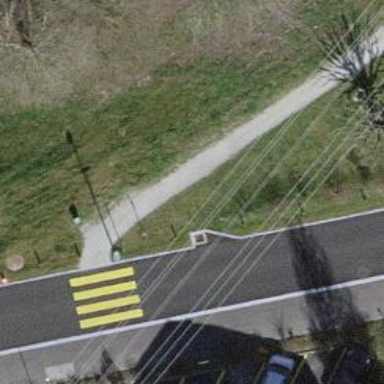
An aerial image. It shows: Cycleway with gravel surface.